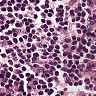
Metastatic tissue present: no